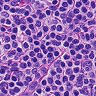
Metastatic tissue present: no